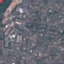
Land use / land cover: Residential